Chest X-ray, AP view. Patient: 60 years old, sex M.
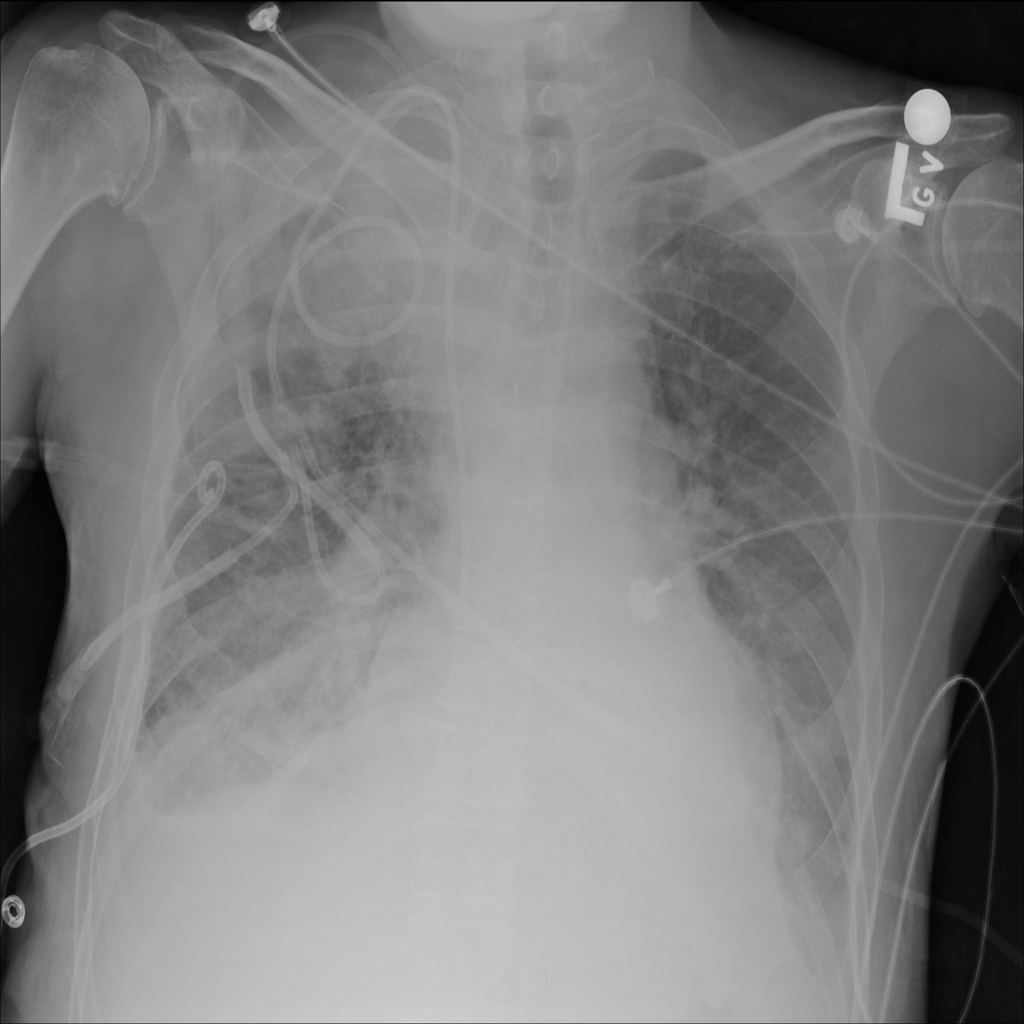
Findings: No Finding